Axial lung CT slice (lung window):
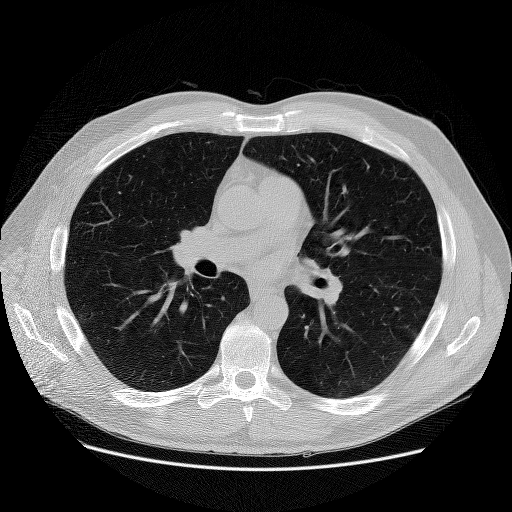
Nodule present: no